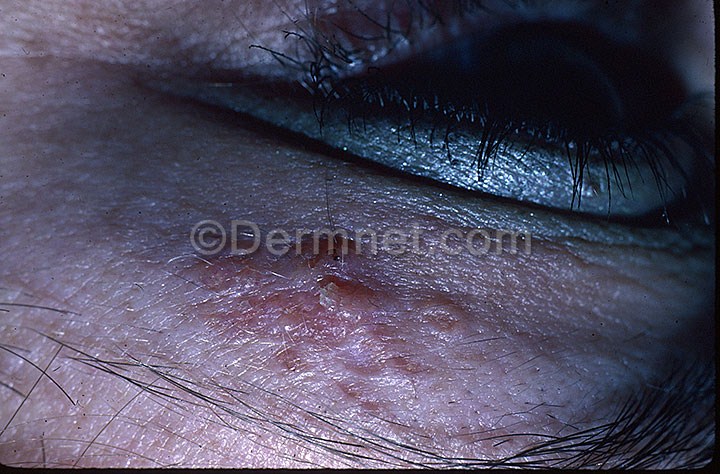
Disease: Seborrheic Keratoses and other Benign Tumors